Question: In the past, my projects has grown to be hard to manage, especially when I have to revisit after a few years to redo or make significant update to one part without having to redo everything. This time I'm focusing hard on making it easy and possible to make a "pluggable" application design to allow me to revisit and redo one part without touching everything.
I'm thinking of this structure:

So what I want is to be able to work on Bounded Context 2 and expand that with a lot of new functionality the coming month/years while Bounded Context 1 is left as is. I will also work on the UI, especially the parts concerning Bounded Context 2. I would also like to give users the ability to work with bounded context 2 from other devices.
Preferably even the web technologies used in the UI of bounded context 2 will be updated since this is our primary area of focus and is used the most, so it might even be smart to put that in its own UI project for web and have a "landing" site that gives common functionality like managing users and let users log in.
Right now I'm thinking of seperating all of this into seperate Solutions in Visual Studio to ease management. But I could make a folder for each in one solution and put everything there.
My question is what is the recommended way of doing this, and what should I consider before seperating into different ?
Btw: since this is divided by bounded contexts there will need to be communication between parts of the system, although no direct dependency (i.e. context 1 manages and maintains business logic for registering employees that again are needed in context 2).
I realize some more information is needed.
There are more bounded contexts than these two. None of them are really like a department, i.e. Employee Managment is the context managers are in when they need to organize/archive information related to managing others, and also get reminders on important events. Purchasing is the context employees are in when they purchase goods for a department and do inventory, there might be 20-40 organizational departments that use this. I'm considering if "reporting" is a seperate bounded context (though without very much interesting logic and behavior). These tend to start small providing basic functionality, then grow with time as more functionality is added and people "discover" new needs. They are updated separately, and I hope some of them will grow into larger systems in time even though they start solving rather basic needs.
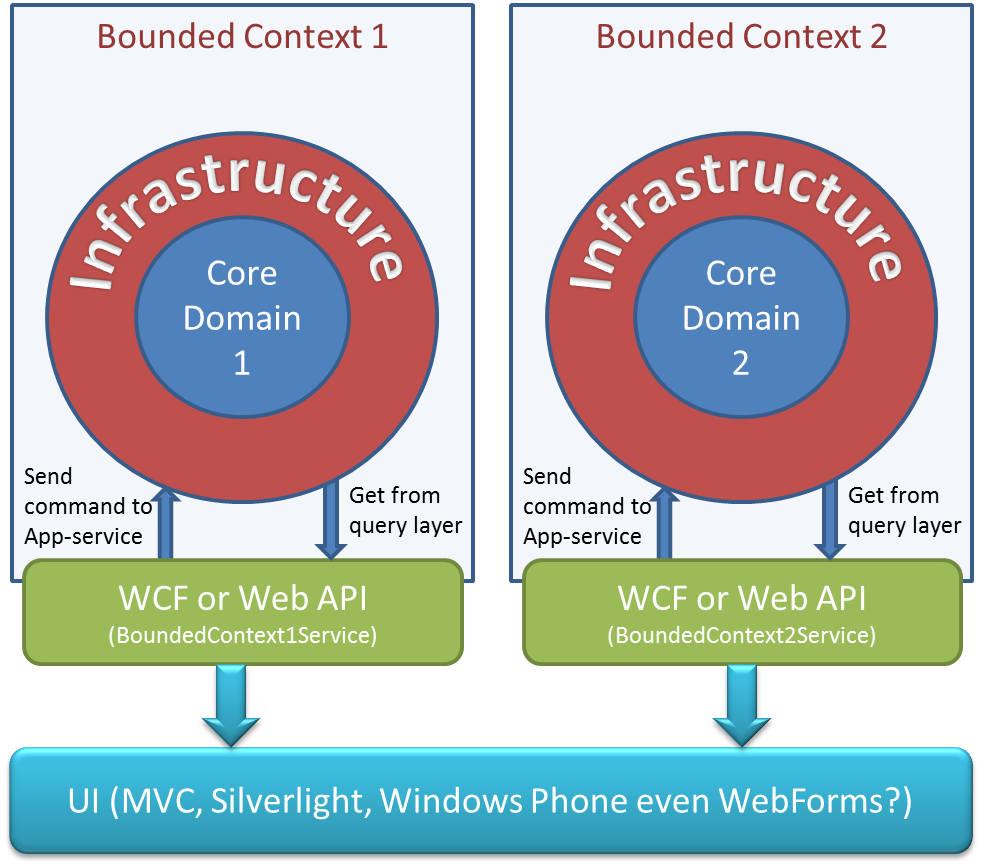
Answer: So, you have bunch of code and want to work on some part of the code without loading related to other parts. Then yes, you can have each part as a separate visual studio .
Key point is that VS solution is just a [.sln] file describing which projects are grouped by this solution. Don't make separate copies of projects for this purpose only. You must maintain all projects just once (one copy for each), and then create separate solutions and include projects which you think are related to this solution (this part of the code).
e.g. you might decide that "Employee Management" is a solution consisting of only 3 (out of whole bunch of 40) projects. Then you go ahead and create a solution which contains those three projects. Probably you will end up having separate smaller solutions which is convenient to work in separation from others.
You may as well consider having one big solution consisting of all projects in it (again, ). This kind of big solution may be useful for major operations such as Build/Release preparation.
What I suspect is that you are trying to exaggerate the importance of a solution. In reality, all the code you have is one huge unity because they reference each other and cannot be built probably without [re-]compiling others. Even though you may try to come up with the solution structure which somehow corresponds to your business needs, still it seems to be another direction of a problem which is not related to solutions. That may be something like solving a problem of dividing into assemblies, dynamic loading and extensibility, etc.
Conclusion: split code into depending on the convenience you want to achieve when working with the source code, because that's simply dividing the source into sub-parts, nothing more.
You may as well decide to split the solution into independent solutions, but that's something different. That would mean the solution projects may only reference the output (dll, exe) files of other projects in other solutions. That could be done when each solution treats another just like a 3-rd party code (no direct project references, but only output referencing).